Field crop: tomato
Growth stage: 1
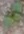
Species: solanum